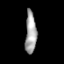
Tissue: prostate
Cell type: Epithelial cells
Senescence score: 0.3215
Nuclear area (px): 459
Mean DAPI intensity: 164.065